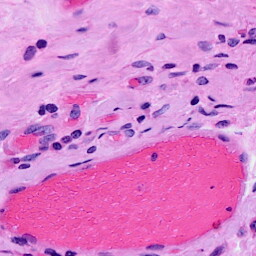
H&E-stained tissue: Breast